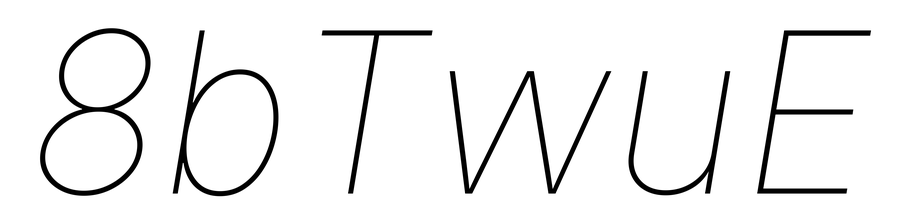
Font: Inter-Italic_Thin_Italic